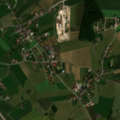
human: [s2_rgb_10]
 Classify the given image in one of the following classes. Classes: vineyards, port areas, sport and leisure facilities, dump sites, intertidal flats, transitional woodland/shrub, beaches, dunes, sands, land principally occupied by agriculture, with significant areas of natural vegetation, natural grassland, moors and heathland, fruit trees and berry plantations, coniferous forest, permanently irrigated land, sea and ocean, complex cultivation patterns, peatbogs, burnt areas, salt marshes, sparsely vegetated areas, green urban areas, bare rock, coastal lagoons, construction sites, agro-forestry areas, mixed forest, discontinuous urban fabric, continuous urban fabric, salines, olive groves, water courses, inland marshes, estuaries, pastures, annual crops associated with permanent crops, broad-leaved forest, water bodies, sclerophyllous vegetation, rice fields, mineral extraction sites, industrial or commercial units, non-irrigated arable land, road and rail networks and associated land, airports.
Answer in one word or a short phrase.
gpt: discontinuous urban fabric, non-irrigated arable land, pastures, complex cultivation patterns, land principally occupied by agriculture, with significant areas of natural vegetation